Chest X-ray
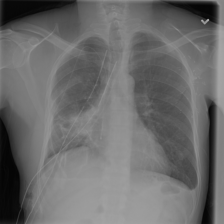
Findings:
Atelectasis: negative
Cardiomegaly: negative
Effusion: negative
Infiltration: negative
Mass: negative
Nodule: negative
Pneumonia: negative
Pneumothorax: negative
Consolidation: negative
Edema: negative
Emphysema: negative
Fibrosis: negative
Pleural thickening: negative
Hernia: negative